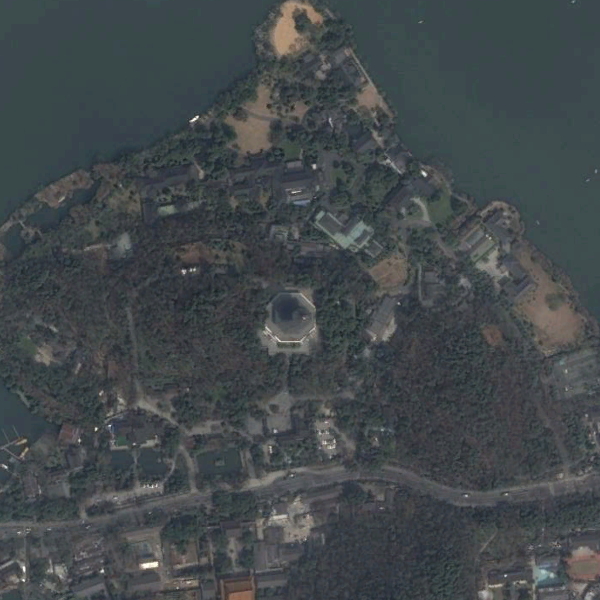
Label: Resort